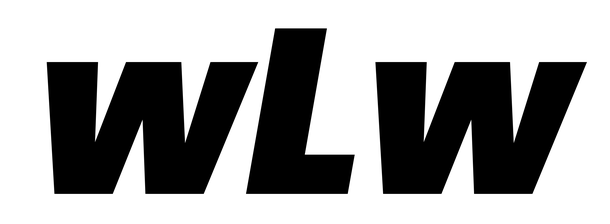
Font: Poppins-BlackItalic